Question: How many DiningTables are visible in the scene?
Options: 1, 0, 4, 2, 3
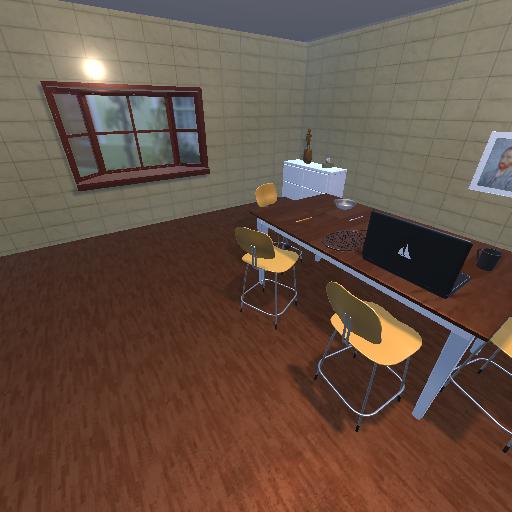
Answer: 1